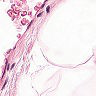
Metastatic tissue present: no